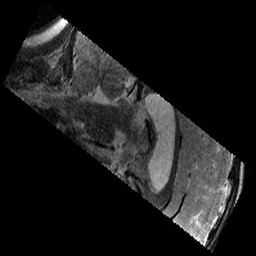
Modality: T2w
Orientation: sagittal
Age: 9
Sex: male
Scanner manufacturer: siemens
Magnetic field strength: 3 T
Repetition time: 9.23 s
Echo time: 0.067 s